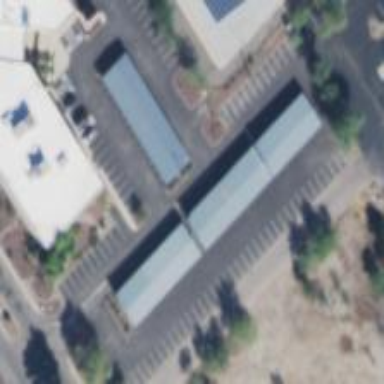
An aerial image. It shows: Carport structure.